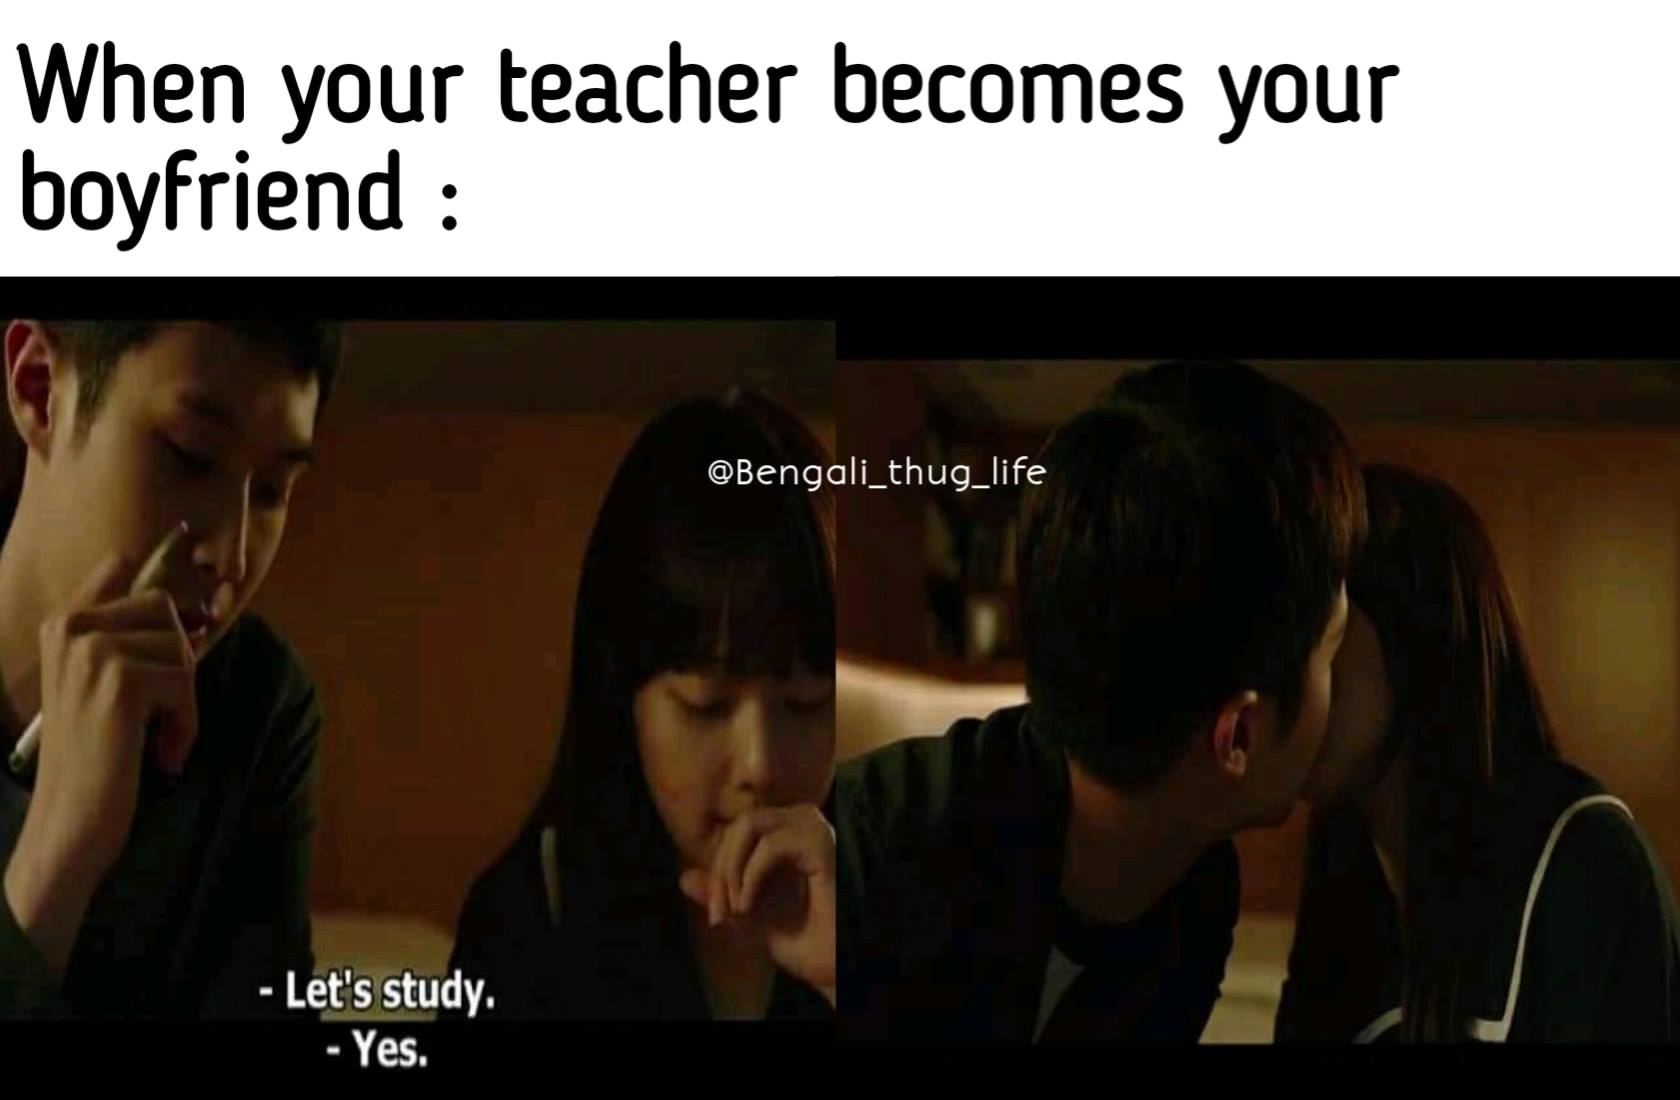
Caption: When your teacher becomes boyfriend :  -Let's study. - Yes
Label: hate